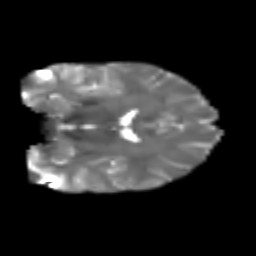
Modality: T2w
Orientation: coronal
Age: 23
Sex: male
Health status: healthy